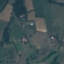
Land use / land cover class: Pasture